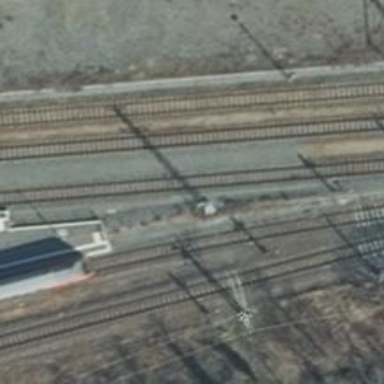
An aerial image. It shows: Railway signal.